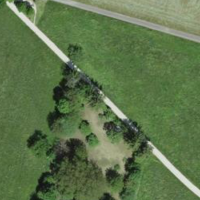
EUNIS habitat code: 25
Species observed at this site:
Parus major